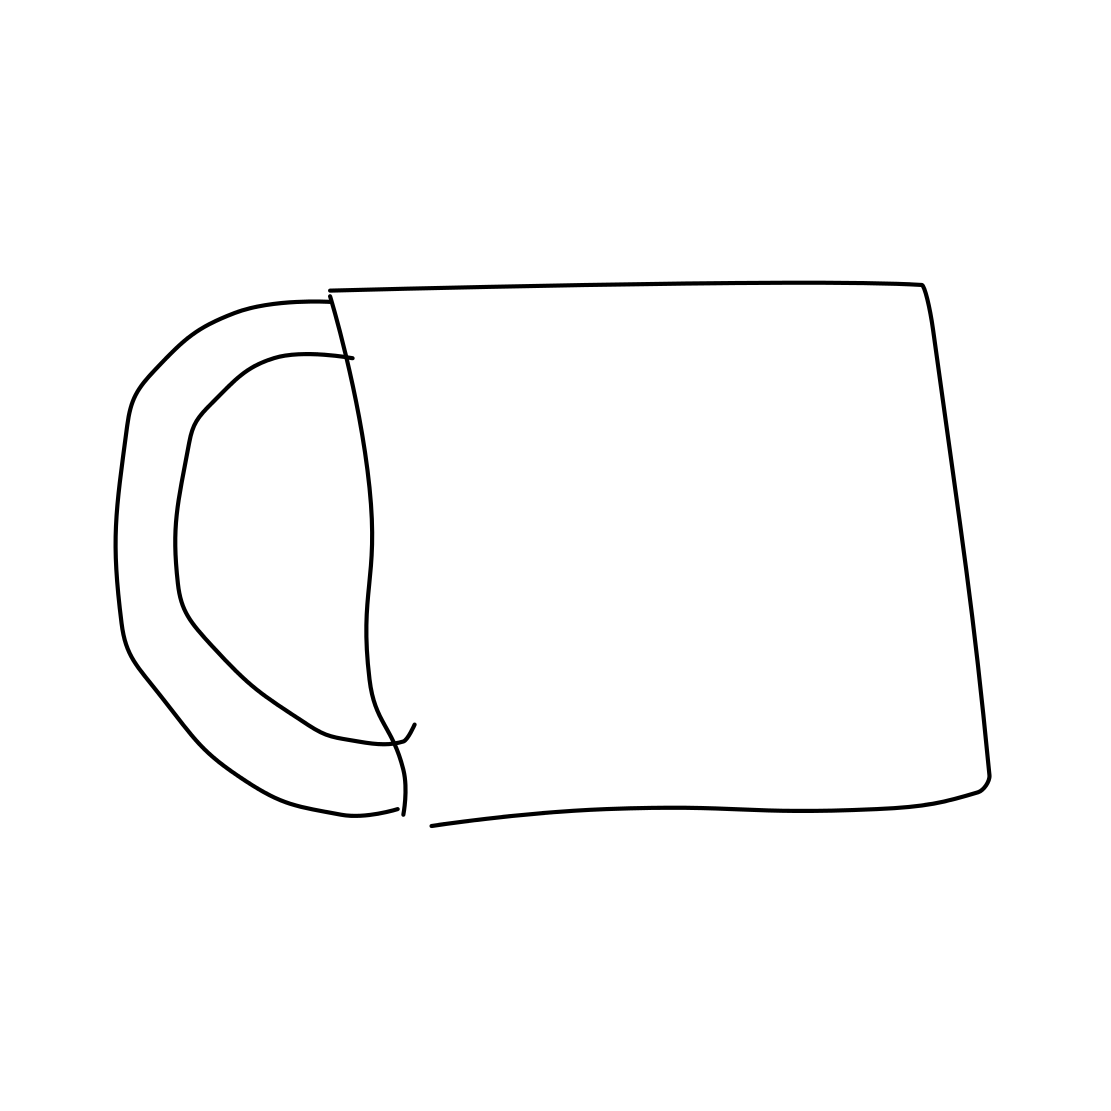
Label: mug